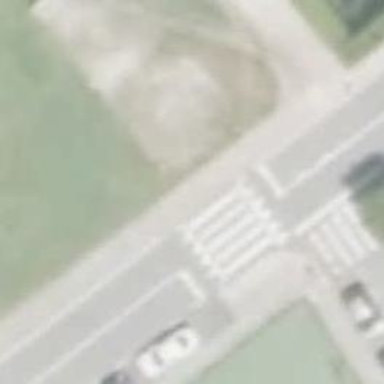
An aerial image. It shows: Marked road crossing.